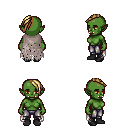
a pixel art fantasy rpg character, female body template, orc, green skin, gray tattered cape, metal pants, blonde long mohawk hairstyle, black shoes, four views (front, back, left, right), 2x2 character sprite sheet, small pixel art, hard edges, no anti-aliasing